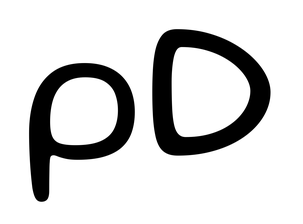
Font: Gluten_Light